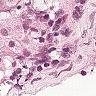
Metastatic tissue present: yes